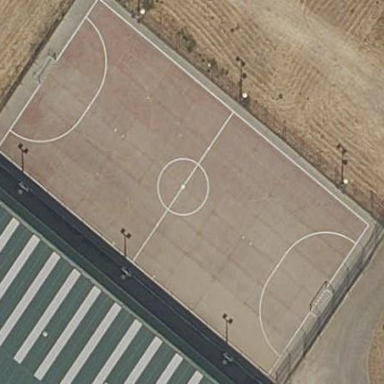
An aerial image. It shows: Soccer pitch for outdoor sports and leisure activities.